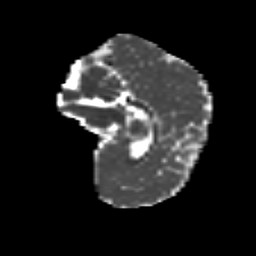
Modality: MD
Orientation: sagittal
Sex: male
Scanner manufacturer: siemens
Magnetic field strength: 3 T
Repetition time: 5 s
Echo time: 0.071 s